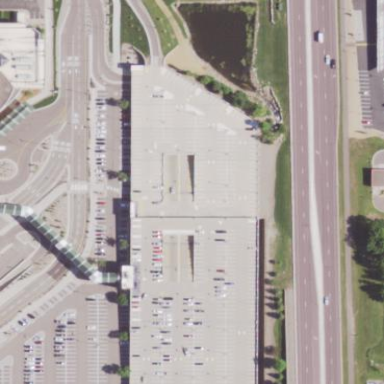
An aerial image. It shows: Parking aisle designated as service road.